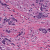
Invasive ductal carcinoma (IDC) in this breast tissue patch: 1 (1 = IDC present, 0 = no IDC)